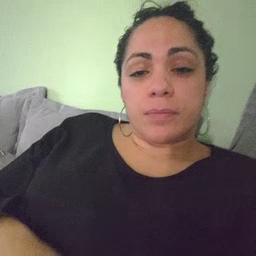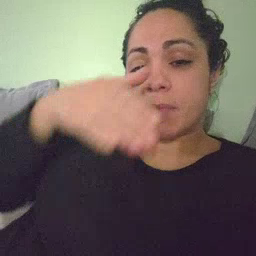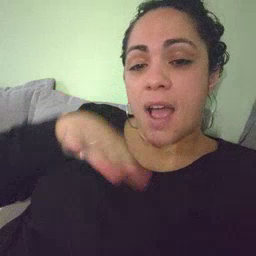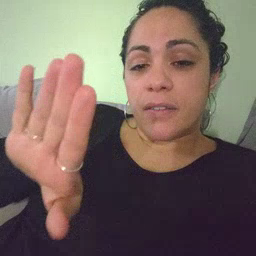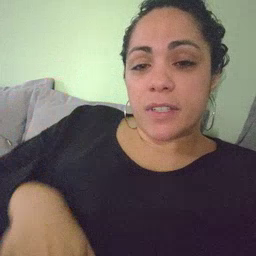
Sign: elephant